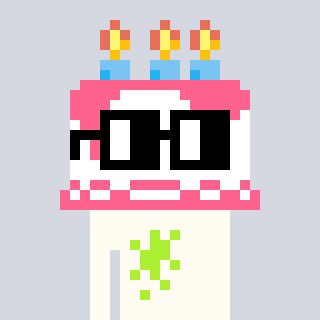
a pixel art character with square black glasses, a cake-shaped head and a grayscale-colored body on a cool background